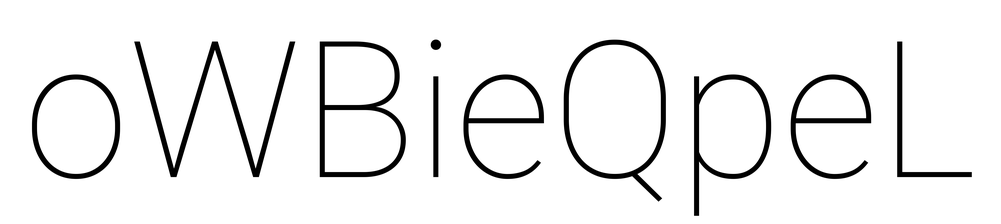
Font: Roboto_Thin